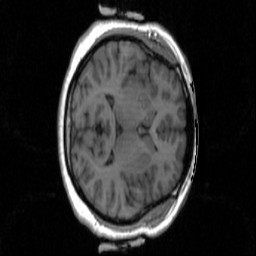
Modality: T1w
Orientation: axial